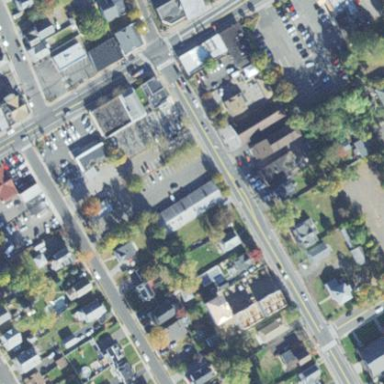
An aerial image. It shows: Retail area.